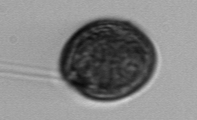
Label: Prorocentrum